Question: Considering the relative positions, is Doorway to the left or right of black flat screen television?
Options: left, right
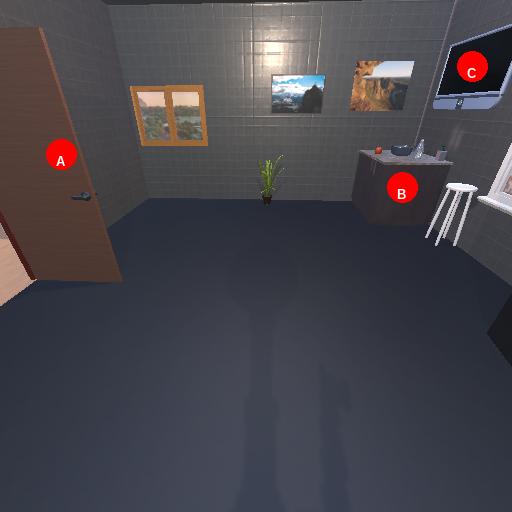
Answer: left